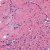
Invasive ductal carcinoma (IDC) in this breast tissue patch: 0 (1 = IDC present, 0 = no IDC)